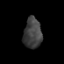
Tissue: prostate
Cell type: Epithelial cells
Senescence score: 0.3408
Nuclear area (px): 541
Mean DAPI intensity: 64.323